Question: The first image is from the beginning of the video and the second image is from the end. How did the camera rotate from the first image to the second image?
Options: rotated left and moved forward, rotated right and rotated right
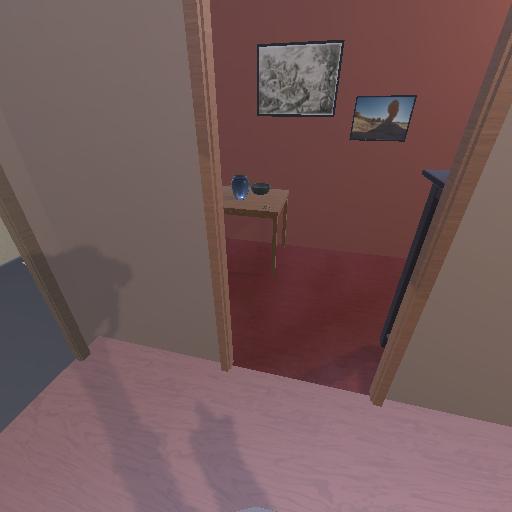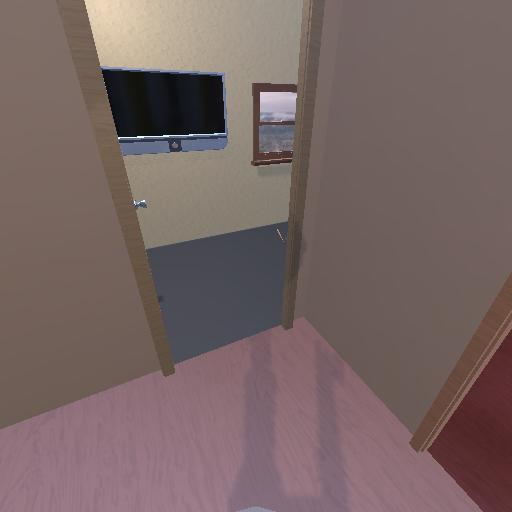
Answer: rotated left and moved forward